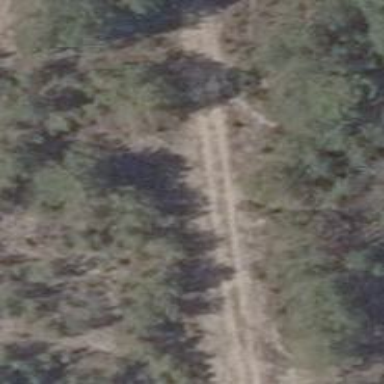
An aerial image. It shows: Sandy track road with grade 4 track type.